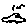
Label: car